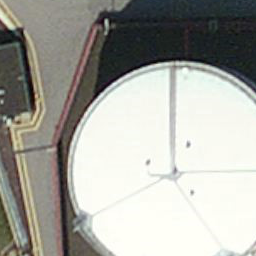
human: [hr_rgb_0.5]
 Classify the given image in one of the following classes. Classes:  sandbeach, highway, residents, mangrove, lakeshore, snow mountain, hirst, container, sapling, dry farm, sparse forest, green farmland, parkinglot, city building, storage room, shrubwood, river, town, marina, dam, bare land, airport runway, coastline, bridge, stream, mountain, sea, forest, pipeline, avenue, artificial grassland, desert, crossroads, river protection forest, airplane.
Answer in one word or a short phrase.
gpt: storage room